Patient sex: F
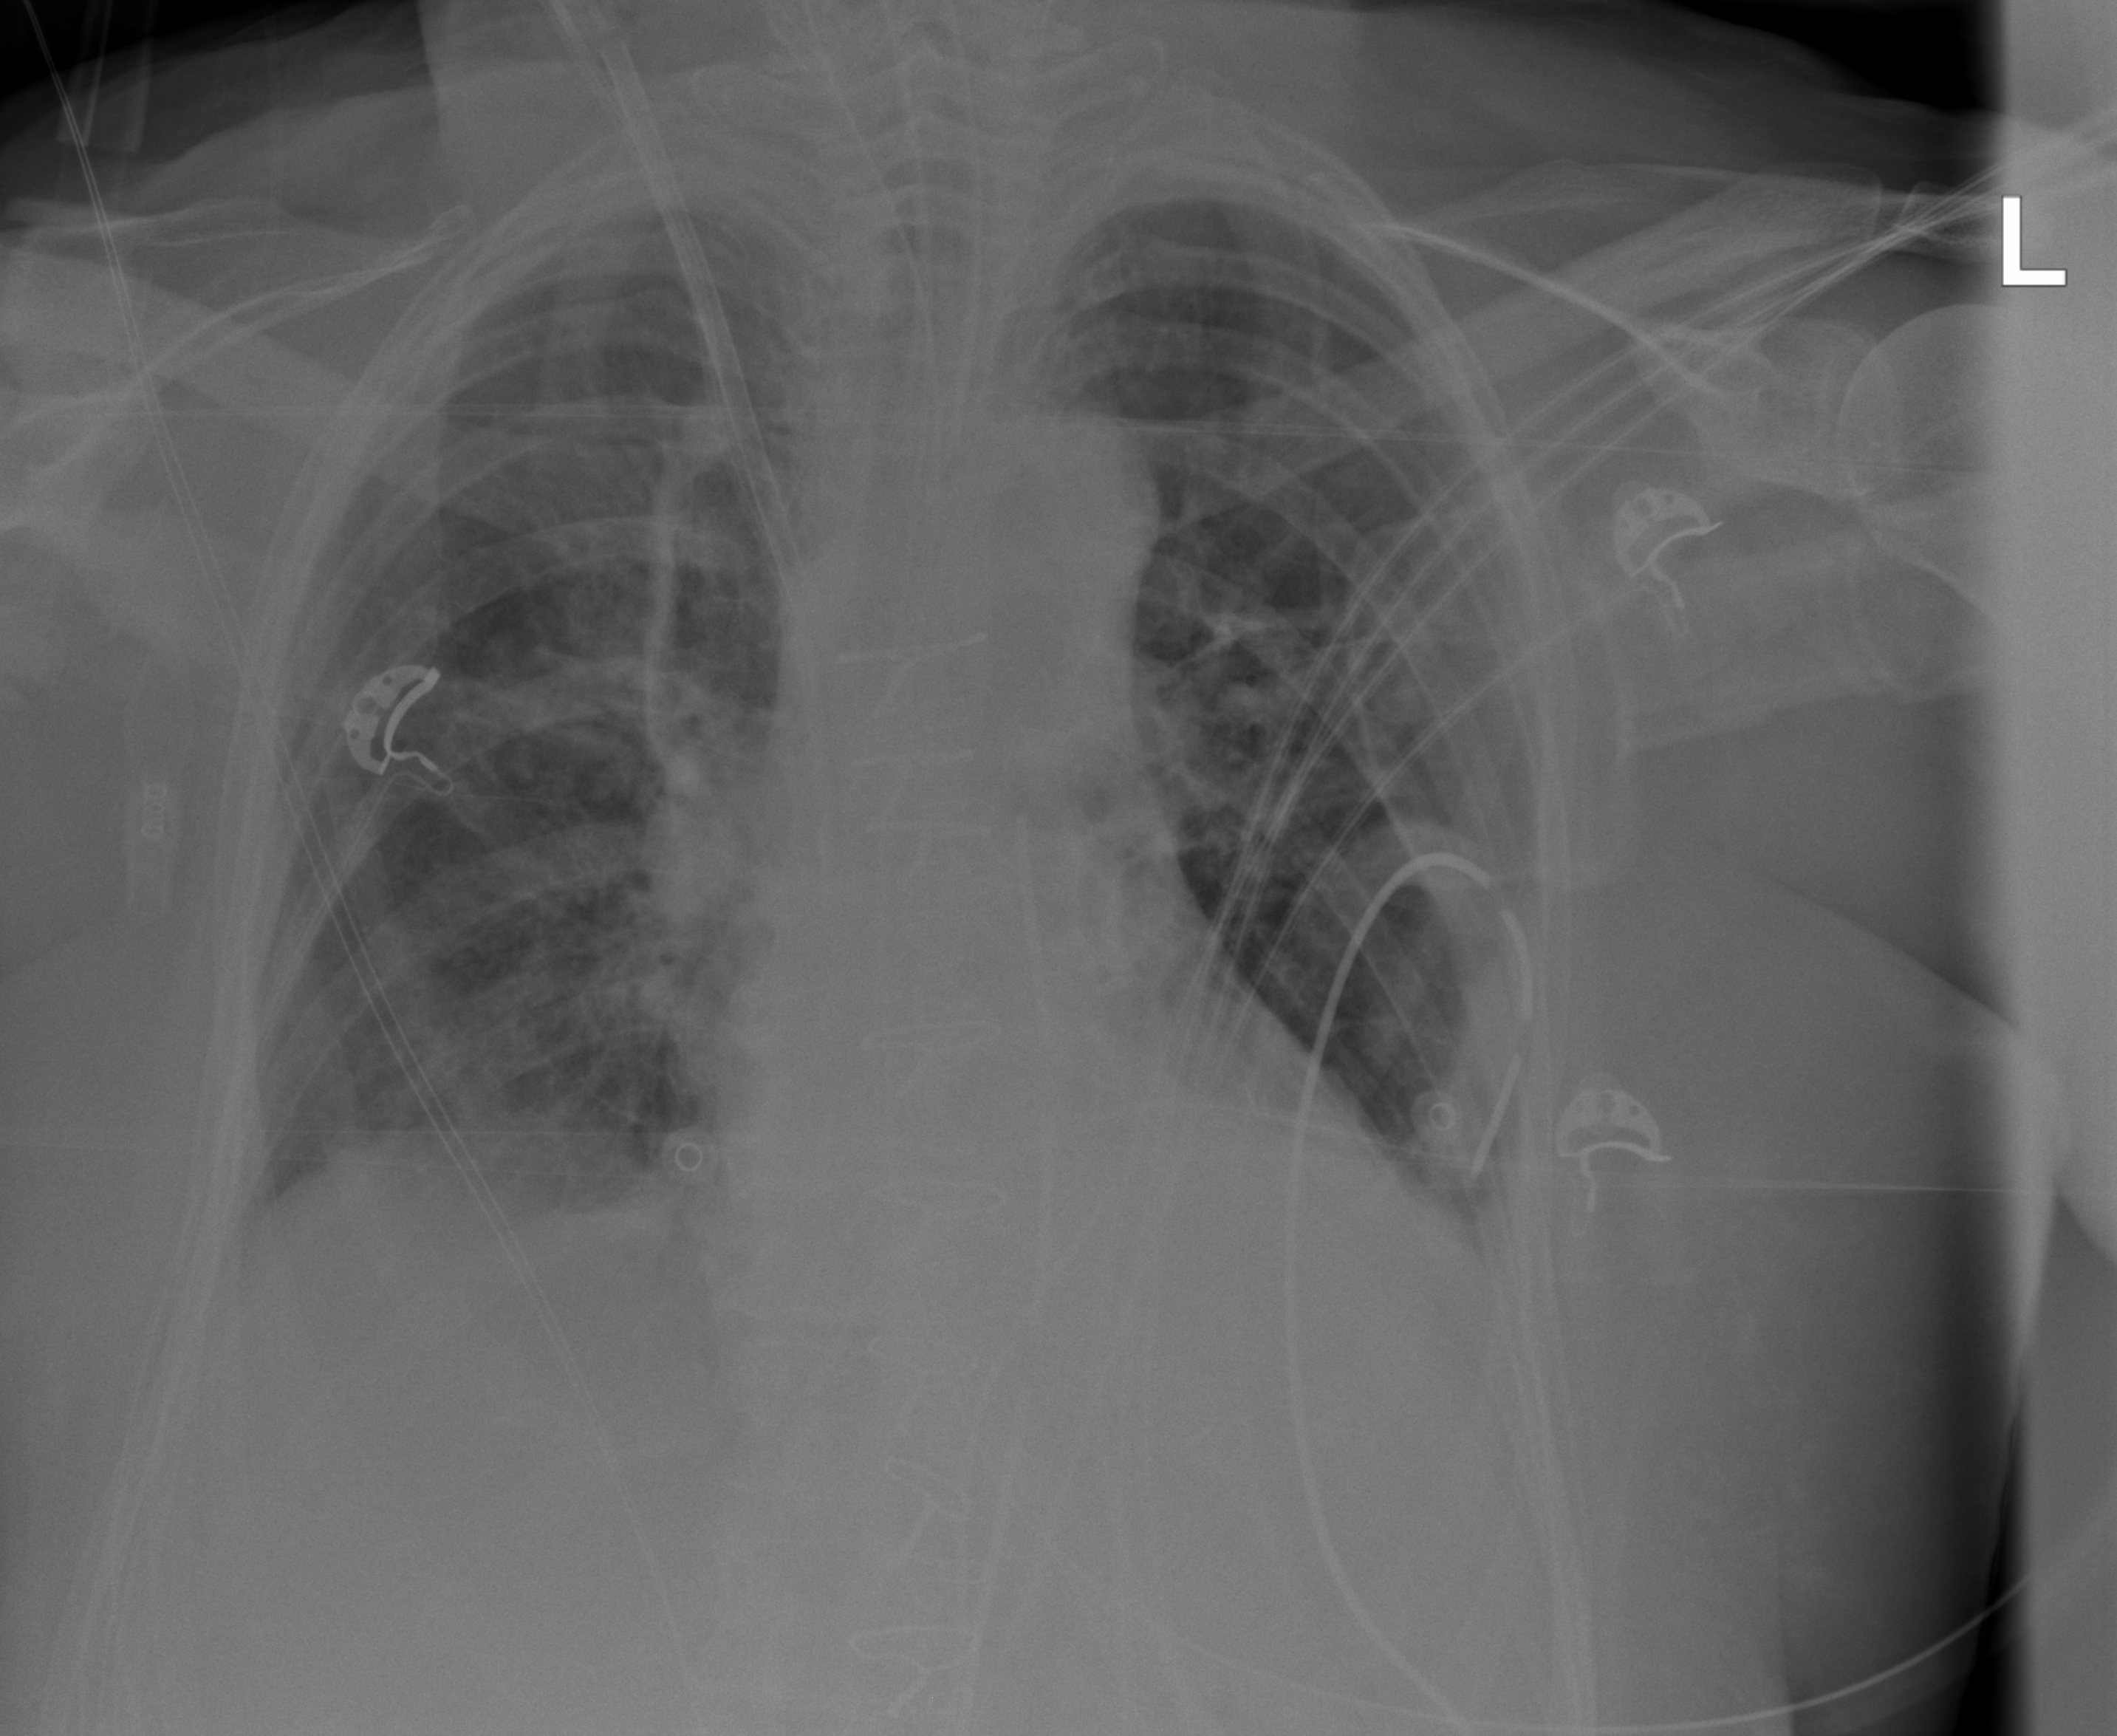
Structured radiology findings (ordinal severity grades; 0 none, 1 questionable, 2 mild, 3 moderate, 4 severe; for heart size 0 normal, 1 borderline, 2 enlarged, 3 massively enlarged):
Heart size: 0
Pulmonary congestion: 2
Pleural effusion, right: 0
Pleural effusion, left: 2
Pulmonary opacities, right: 2
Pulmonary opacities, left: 2
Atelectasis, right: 2
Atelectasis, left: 0